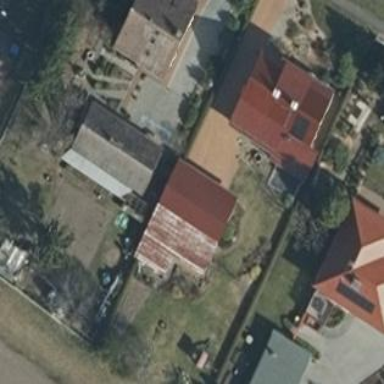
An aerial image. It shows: Garage building.